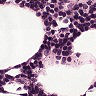
Metastatic tissue present: no